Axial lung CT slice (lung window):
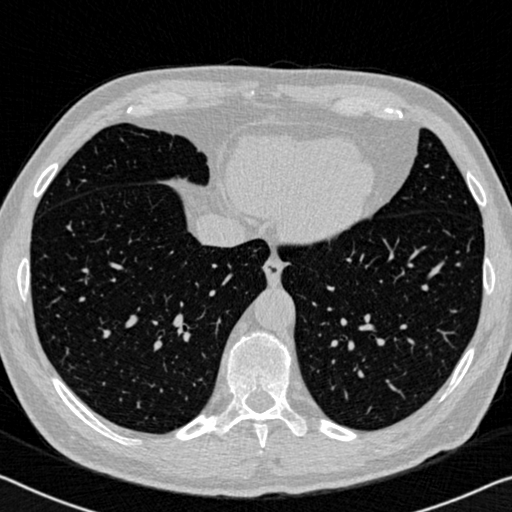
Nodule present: no